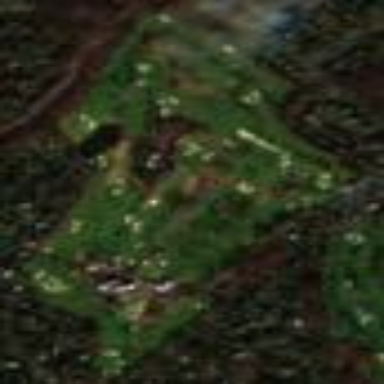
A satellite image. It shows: Golf course.